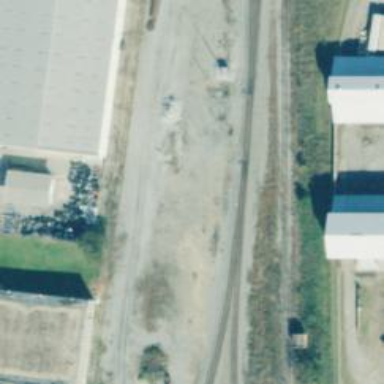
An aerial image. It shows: Site related to the railway.